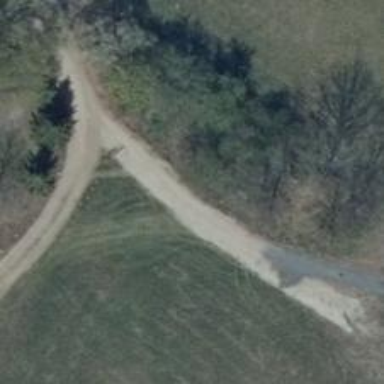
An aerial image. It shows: Compacted track with grade2 level.